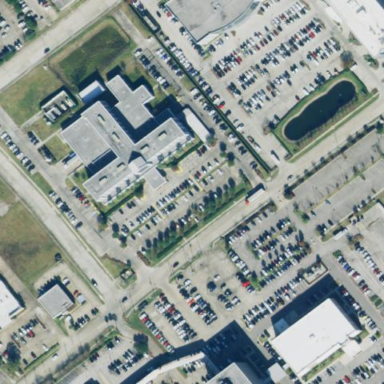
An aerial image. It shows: Hospital building.